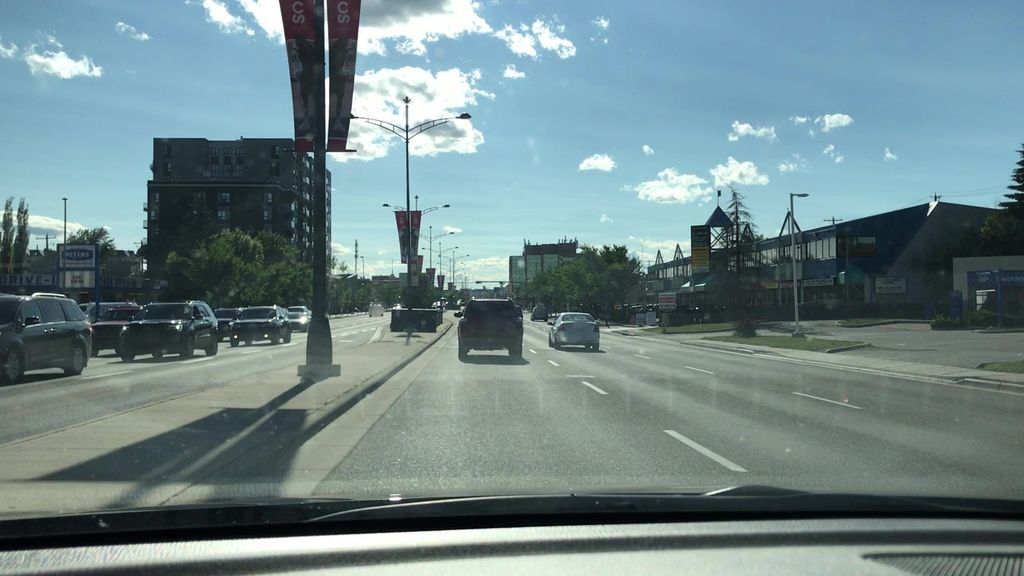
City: calgary